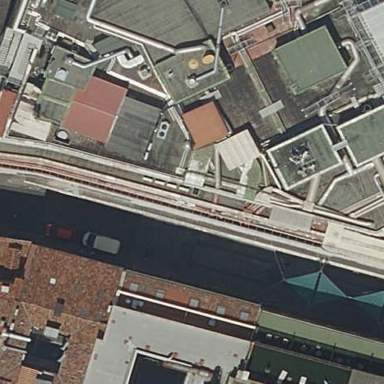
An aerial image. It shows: Part of building.